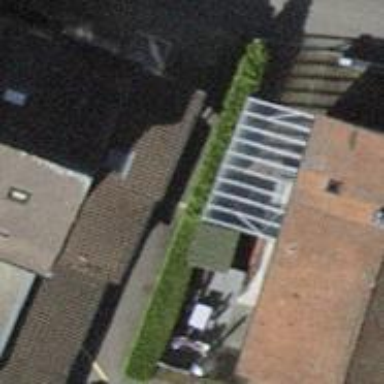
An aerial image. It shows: Building with skillion roof oriented along the structure. The roof is colored dimgray.